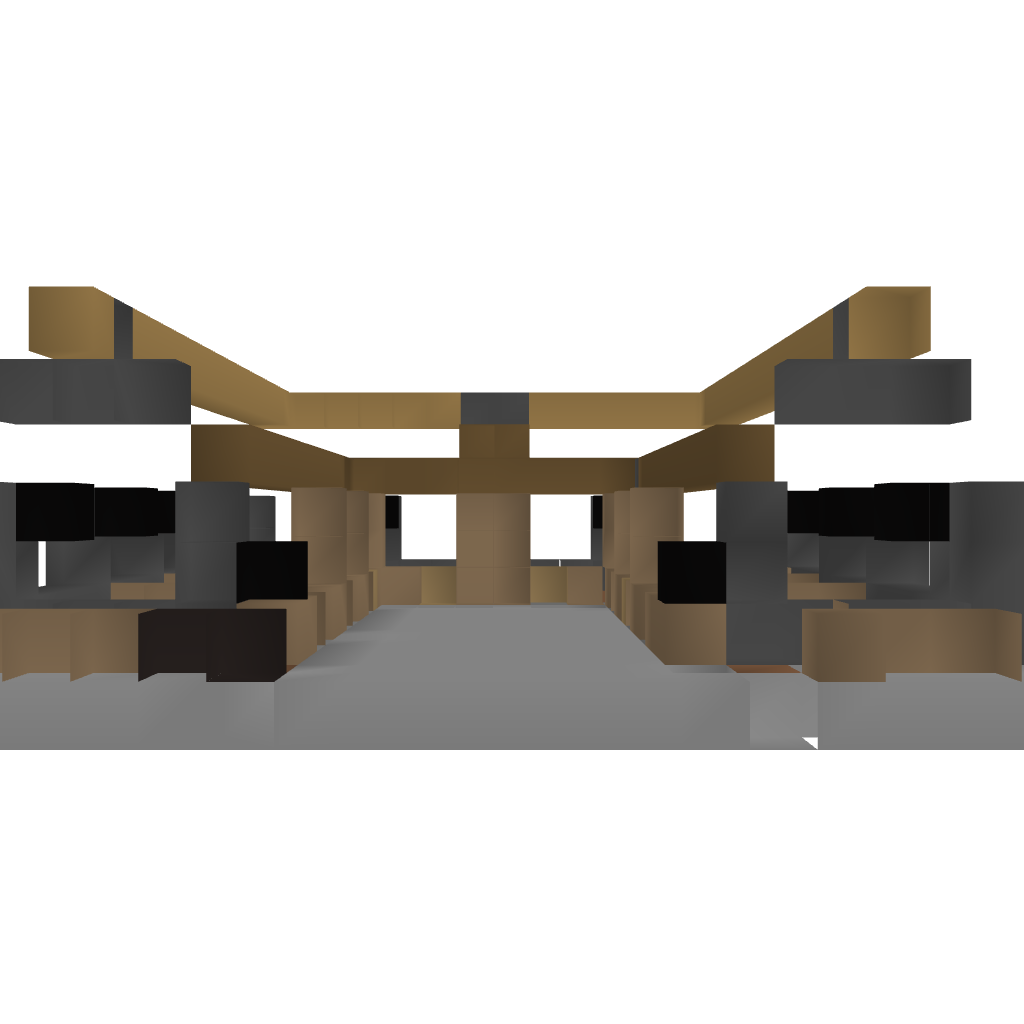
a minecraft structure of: Horse Stable